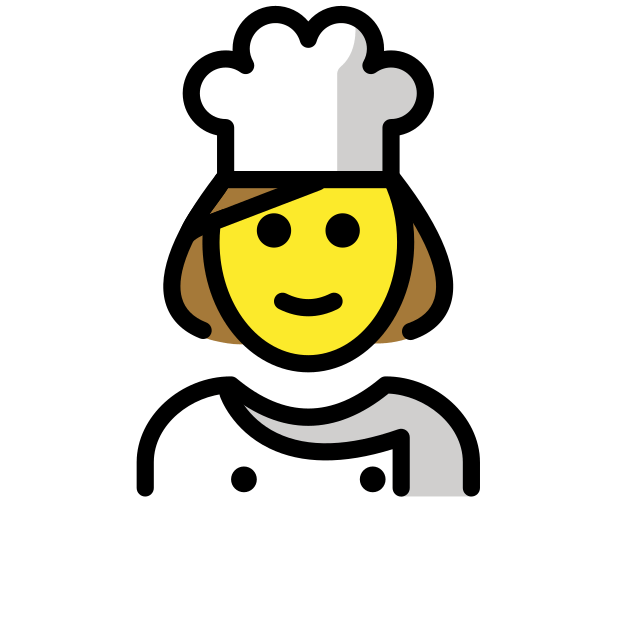
woman cook